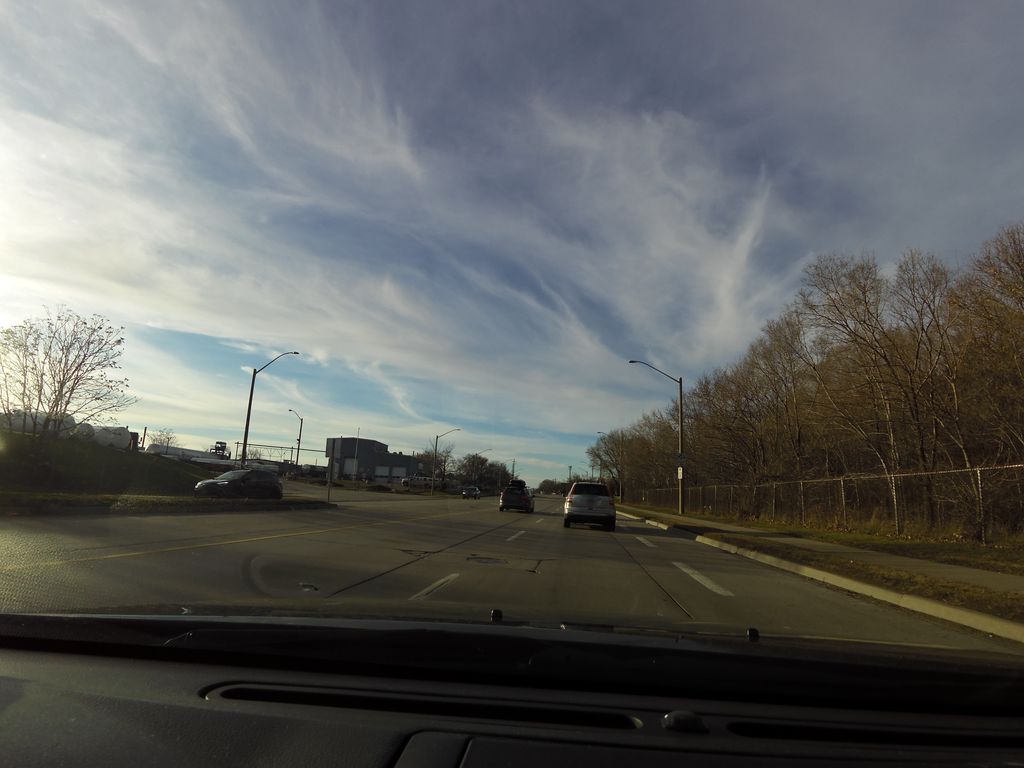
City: hamilton